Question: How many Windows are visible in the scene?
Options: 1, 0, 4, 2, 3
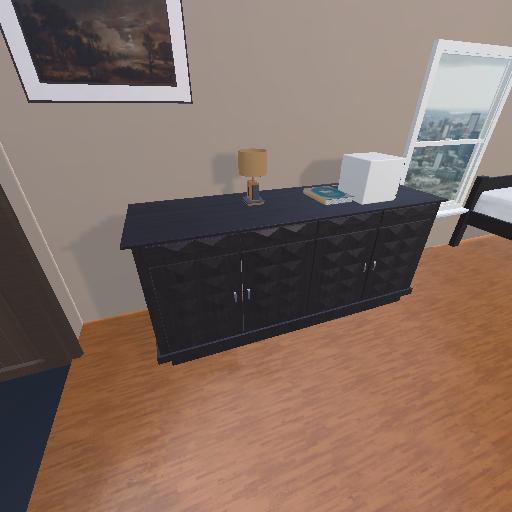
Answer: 1